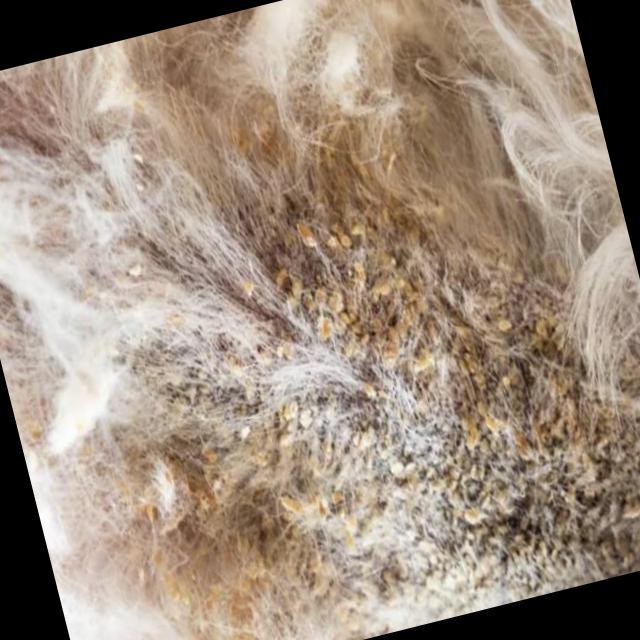
Canine fungal skin infection — characterized by alopecia, scaling, crusting, and circular lesions. Common agents include Malassezia and Candida species.